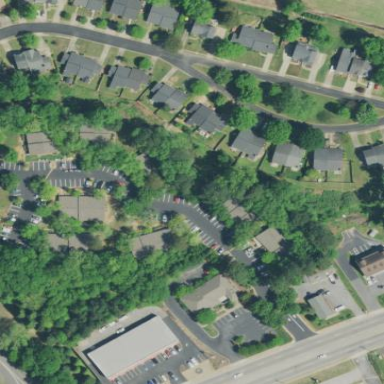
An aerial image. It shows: Residential area within neighborhood.